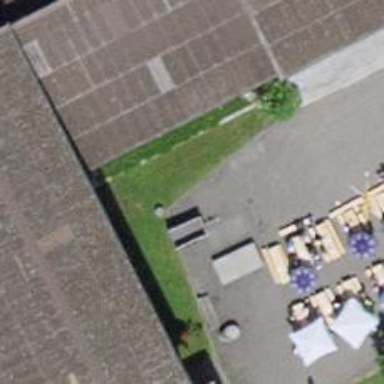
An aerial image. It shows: Brown bench.